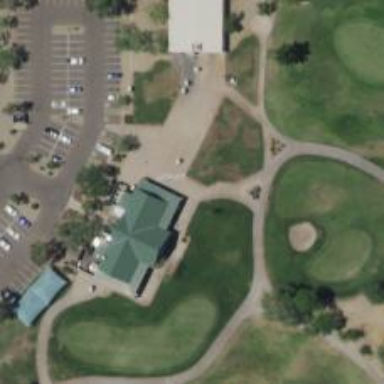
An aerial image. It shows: Path for both road and golf.